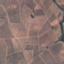
Label: PermanentCrop